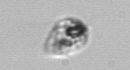
Label: Amoeba